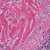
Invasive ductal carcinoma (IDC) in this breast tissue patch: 0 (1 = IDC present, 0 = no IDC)